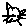
Label: cat